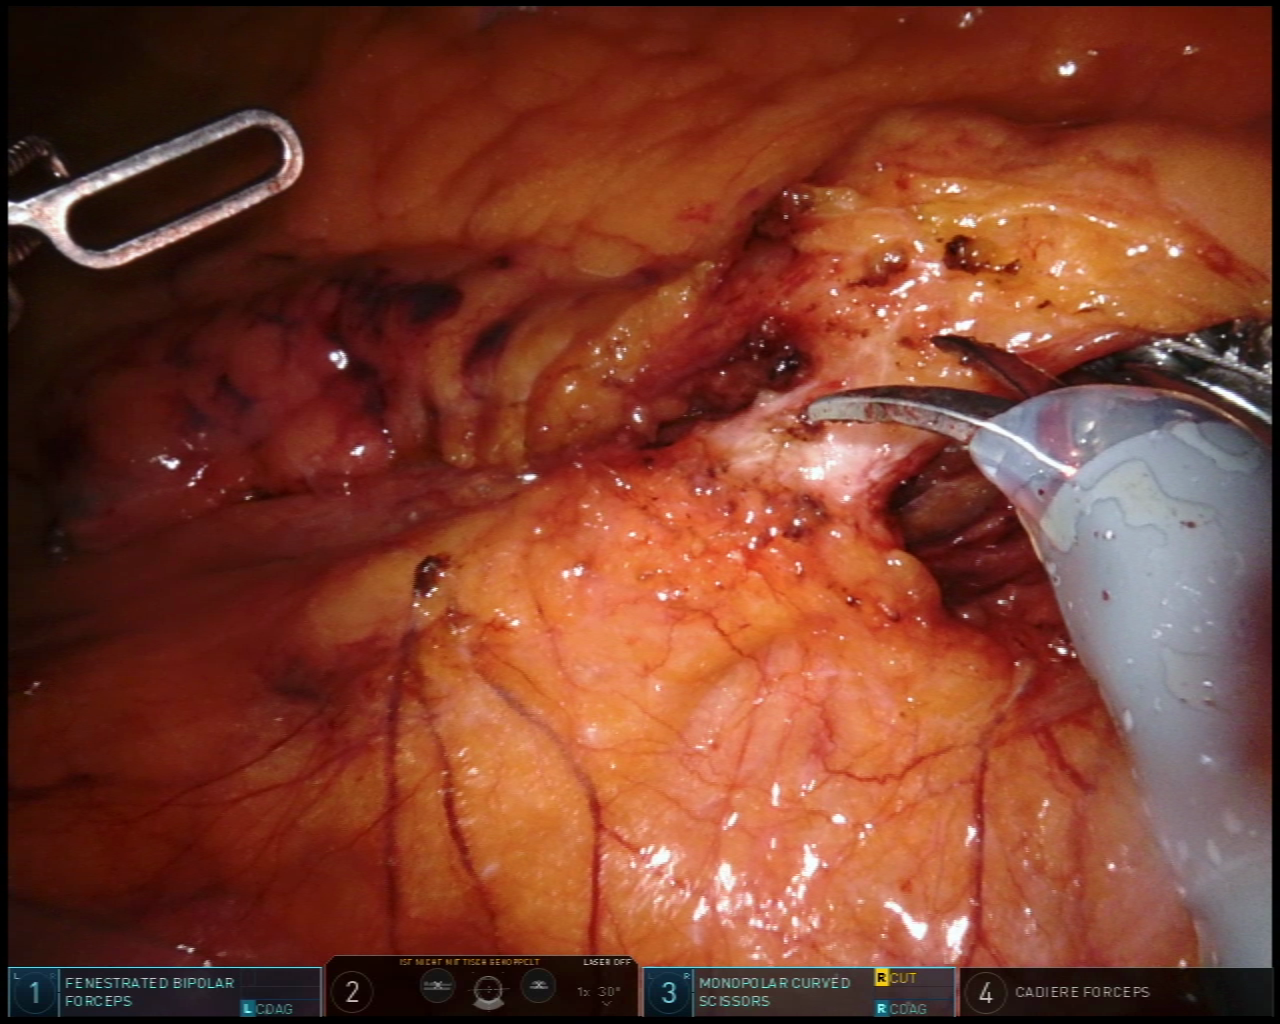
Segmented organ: inferior_mesenteric_artery
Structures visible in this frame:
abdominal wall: no
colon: no
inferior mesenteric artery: yes
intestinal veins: no
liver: no
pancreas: no
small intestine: no
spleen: no
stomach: no
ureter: no
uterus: no
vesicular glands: no